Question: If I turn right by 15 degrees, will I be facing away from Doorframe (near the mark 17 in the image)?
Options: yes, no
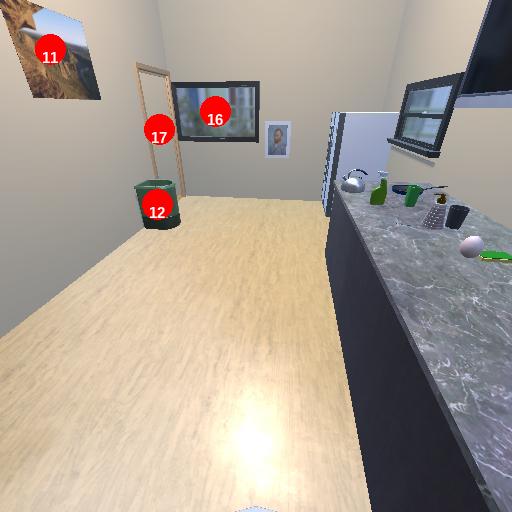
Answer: yes